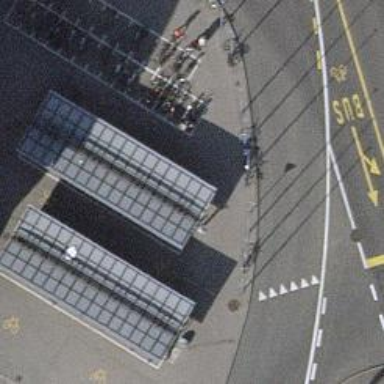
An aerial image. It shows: Bicycle repair station is available.